Question: I Would like to add error icon and custom validation message using Jquery plugin. Like this

Here is my html code,
'''
<input type="text" id="firstName" name="firstName" class="required" />
<input type="text" name="lastName" class="required" /> <br>
<input id="email" type="text" name="email" class="required" /> <br>
'''
Here is my Html code,
I have tried with errorPlacement function, however for some reason i am not able to get error message below the control. I have used prepentTo, appendTo, all jquery function to do this. but no luck!!!
'''
function validateForm(){
$("#register").validate({
rules: {
firstName: {
required: true,
minlength: 2
}
},
errorPlacement: function(error, element) {
error.insertAfter(element);
},
});
}
'''
Thanks
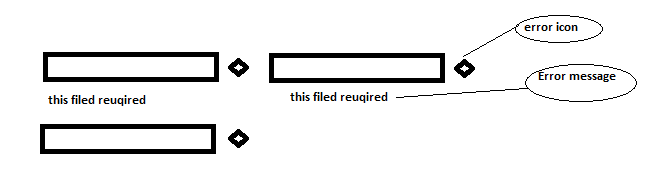
Answer: > for some reason i am not able to get error message below the control.
By default, the error message is put inside a 'label' which is an inline element.
Use <URL> to change this into a block level element and it will wrap automatically.
<URL>
'''
$(document).ready(function () {
$('#myform').validate({
errorElement: "div",
rules: {
field1: {
required: true
},
field2: {
required: true
}
}
});
});
'''
You must use the 'highlight' and 'unhighlight' callback functions to manipulate the placement and toggling of your icons.
This answer provides a concrete example using these two callback functions:
<URL>